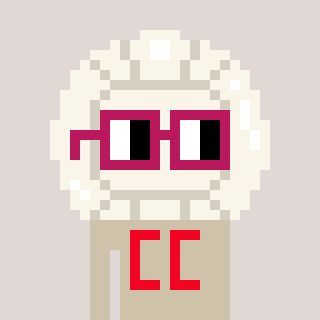
a pixel art character with square dark red glasses, a volleyball-shaped head and a bege-colored body on a warm background